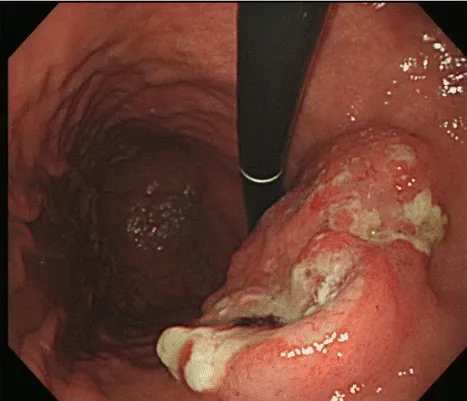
The patient's endoscopic examination revealed ulceration induced infiltrative changes and submucosal tumors, indicating advanced gastric cancer in the upper body lesser curvature anterior wall.
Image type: endoscopy (gi_endoscopy)